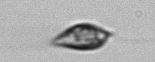
Label: Prorocentrum_triestinum